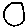
Label: circle